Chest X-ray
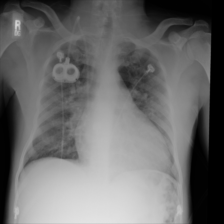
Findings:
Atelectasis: negative
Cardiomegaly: positive
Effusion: negative
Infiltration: negative
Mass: negative
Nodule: negative
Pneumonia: negative
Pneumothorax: negative
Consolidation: negative
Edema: negative
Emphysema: negative
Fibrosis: negative
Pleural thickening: negative
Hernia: negative